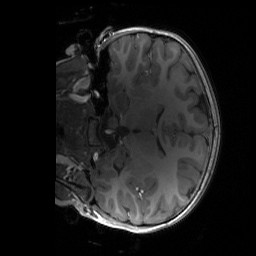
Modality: T1w
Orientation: coronal
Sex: male
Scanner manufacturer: siemens
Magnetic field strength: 3 T
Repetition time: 1.9 s
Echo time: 0.00243 s